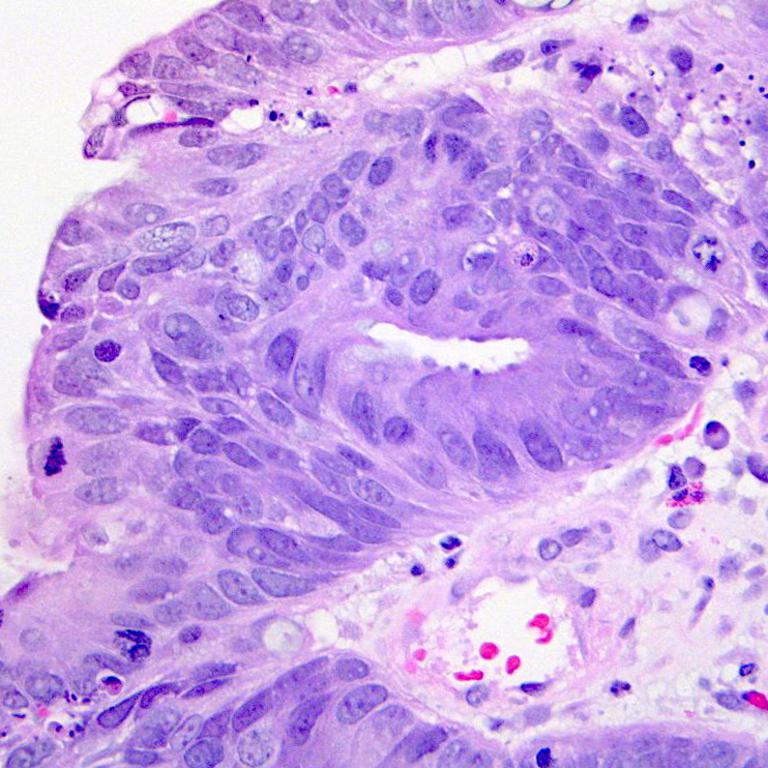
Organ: colon
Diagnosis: adenocarcinomas